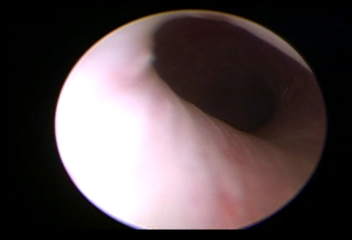
Modality: WLC
Class: Normal mucosa
Bladder cancer association: No